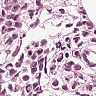
Metastatic tissue present: yes